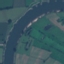
Land use / land cover class: River